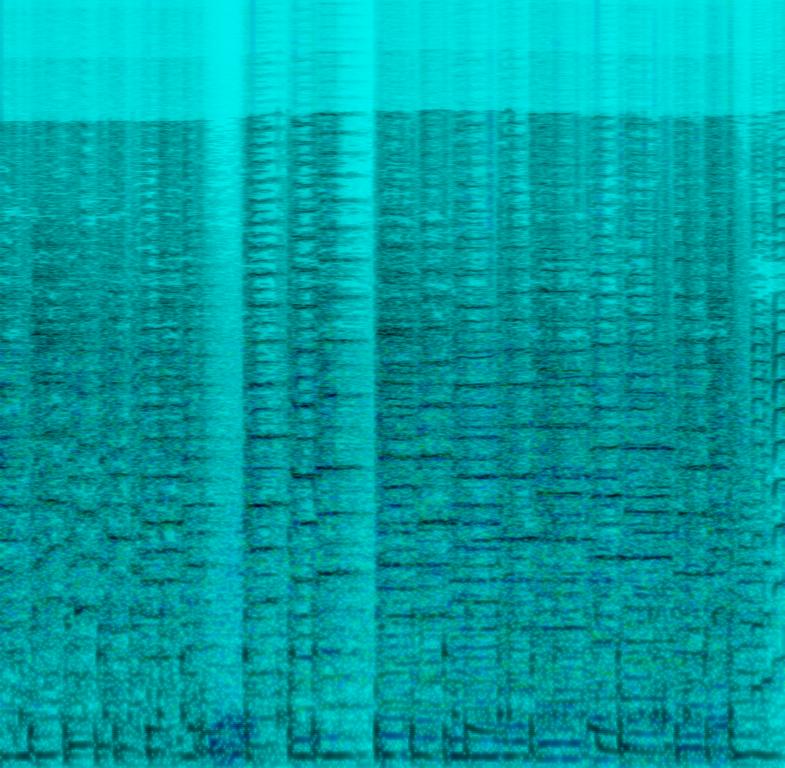
The low quality recording features a jazz song that consists of a saxophone solo melody played over hollow snare, groovy double bass, shimmering hi hats, shimmering shakers and brass melody. It sounds uptempo, groovy and passionate - like something you would hear in a jazz club.